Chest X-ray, AP view. Patient: 6 years old, sex M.
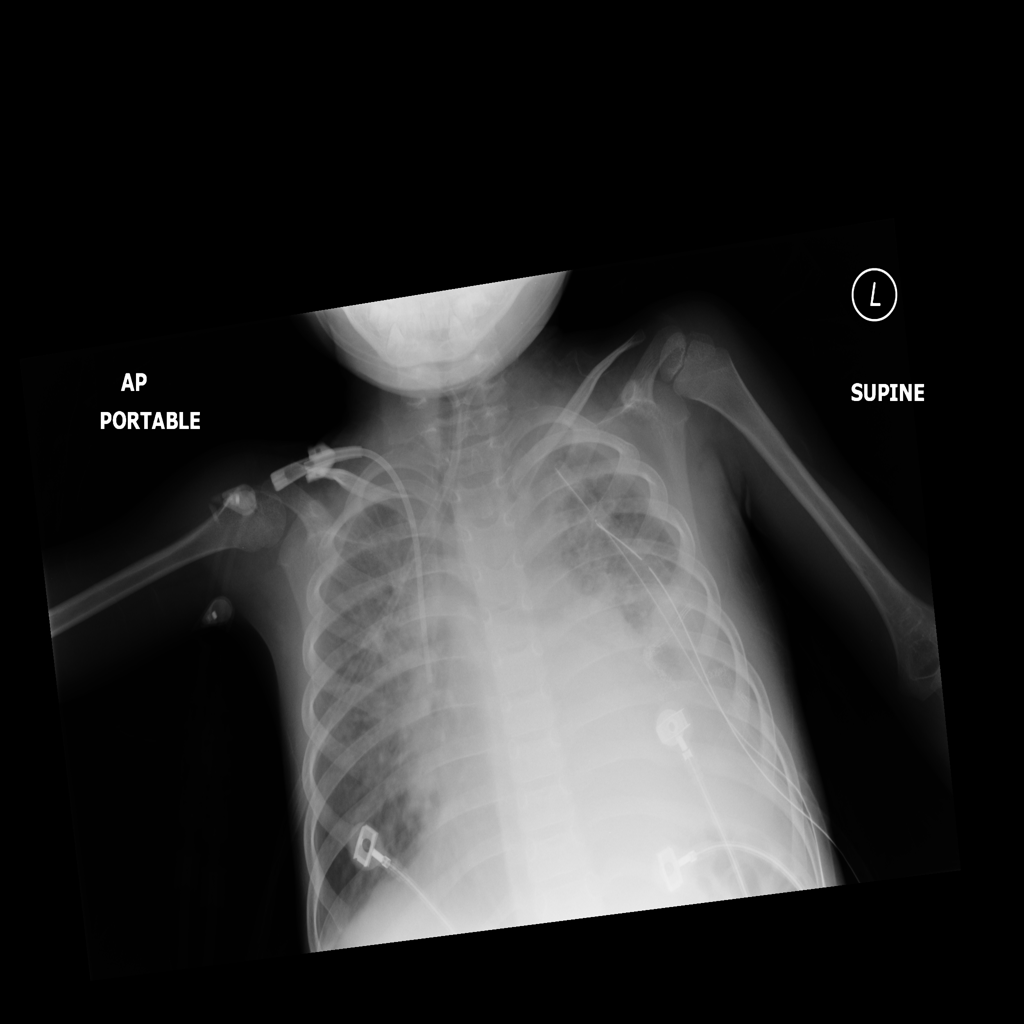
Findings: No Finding